Question: I've been stuck with this since last night, and for the life of me, I haven't been able to figure out why this is happening. I must be missing something very simple.
I'm making an OpenGL program. In this program, I'm making a DialogBox class. Below is the code:
'''
//---------------------------------------------------------------
//DialogBox.h
//---------------------------------------------------------------
#include <vector>
class DialogBox
{
private:
float X; float Y; float Z;
float Width;
float Height;
float RED;
float GREEN;
float BLUE;
float ALPHA;
int currentLine;
int maxLines; //How many lines of text this dialog box can hold
int maxChars; //How many chars each line of text can hold
std::vector< std::vector<char> >Text; //Text contents of the Dialog Box
unsigned int vertexArray_DialogBox;
unsigned int vertexBuffer_DialogBox;
public:
DialogBox();
DialogBox(float width, float height);
void draw();
void draw(float x, float y, float z);
};
//------------------------------------------------------------------------
//DialogBox.cpp
//------------------------------------------------------------------------
#include <iostream>
#include "DialogBox.h"
DialogBox::DialogBox()
{
X = 0.0f; Y = 0.0f; Z = 0.0f;
Width = 1.0f;
Height = 1.0f;
RED = 0.0f;
GREEN = 1.0f;
BLUE = 1.0f;
ALPHA = 1.0f;
//For HELVETICA_18 ----------------------
static const float letter_width = 0.03f;
static const float letter_height = 0.04f;
static const float line_height = 0.1f;
//---------------------------------------
maxLines = Height / line_height - 4;
maxChars = Width / letter_width - 2;
Text.resize(maxLines);
for(int i = 0; i < maxLines; i++)
{
Text[i].resize(maxChars);
}
}
DialogBox::DialogBox(float width, float height)
{
Width = width;
Height = height;
//The rest of the initialization codes
}
void DialogBox::draw()
{
//OpenGL Drawing codes
}
void DialogBox::draw(float x, float y, float z)
{
X = x; Y = y; Z = z;
draw();
}
'''
And the compiler threw this error message:

I have been pulling my hairs out, but I couldn't figure out what the compiler were referring to. It must be something really simple (like a typo in the codes or something like that). Thank you in advance for your help.
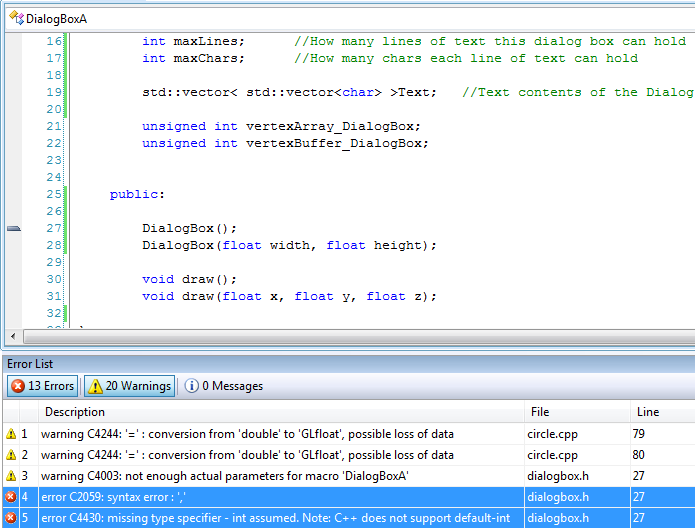
Answer: Microsoft already provides a function (macro?) with the name DialogBox:
<URL>
It probably got pulled in by '<iostream>', '<vector>' or whatever. Renaming your class to a more original name should help.